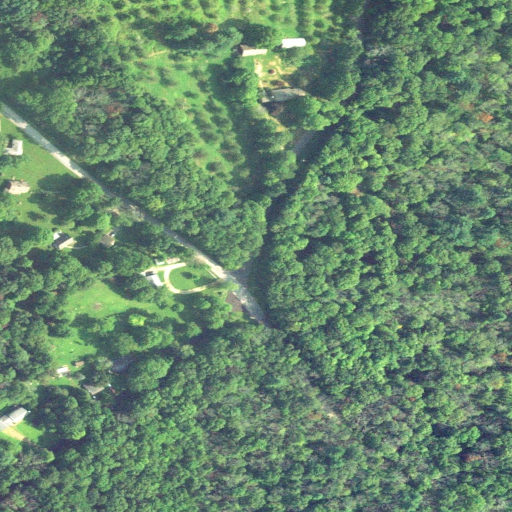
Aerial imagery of mountain in Connecticut named Parish Hill containing deciduous forest, open development, mixed forest, low intensity development, and pasture